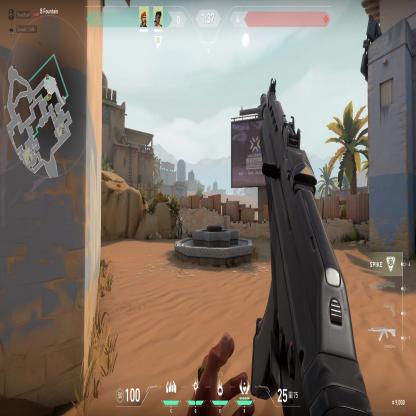
Label: teammate